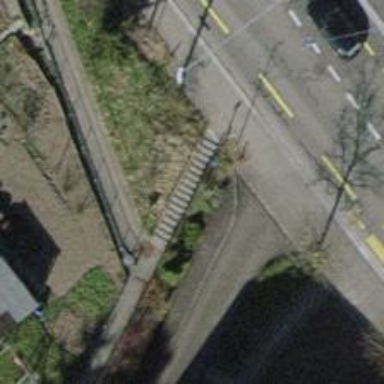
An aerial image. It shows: Steps on sett surface road.